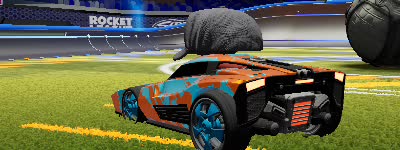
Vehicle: breakout